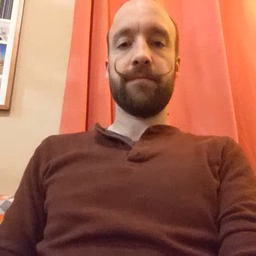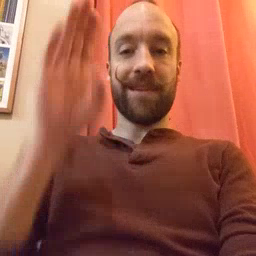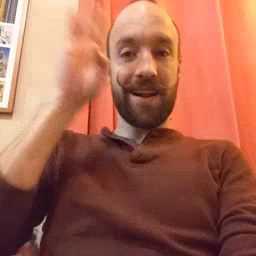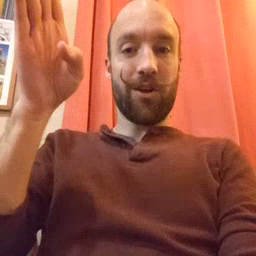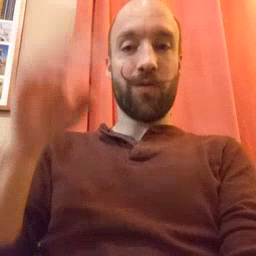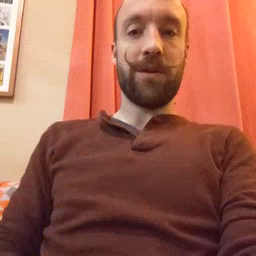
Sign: hello